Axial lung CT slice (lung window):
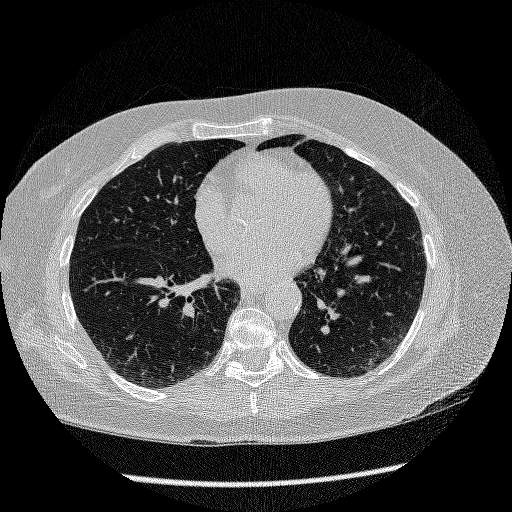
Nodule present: no